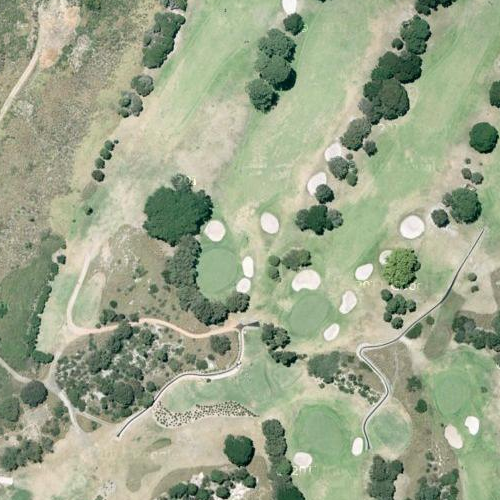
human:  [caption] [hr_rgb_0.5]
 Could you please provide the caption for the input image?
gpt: A meadow with some green bushes and white bunkers while a road passed by .

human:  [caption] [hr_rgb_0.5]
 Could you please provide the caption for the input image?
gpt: Some green bushes and white bunkers on the meadow while some houses beside .

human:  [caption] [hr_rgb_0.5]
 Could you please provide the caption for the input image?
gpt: Some green bushes and white bunkers on the meadow while a road passed by .

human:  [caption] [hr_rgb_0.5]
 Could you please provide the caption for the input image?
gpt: A meadow with some green bushes and white bunkers on it while a residential area beside .

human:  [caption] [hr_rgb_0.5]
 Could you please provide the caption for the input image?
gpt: There is a meadow with some bushes and bunkers on it while a residential area beside .